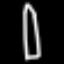
Label: pencil